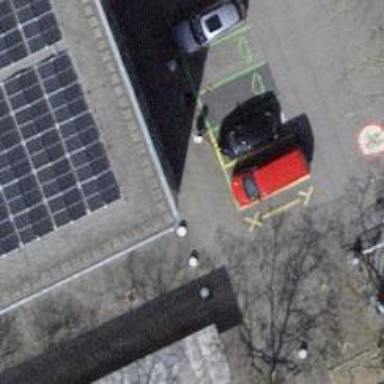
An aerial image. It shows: Charging station.